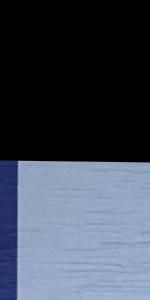
Label: Empty